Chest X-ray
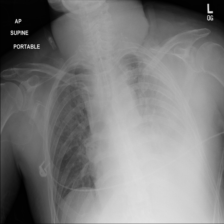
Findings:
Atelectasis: negative
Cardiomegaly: negative
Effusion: positive
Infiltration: negative
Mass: negative
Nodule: negative
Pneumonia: negative
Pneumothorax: negative
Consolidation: negative
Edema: negative
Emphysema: negative
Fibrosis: negative
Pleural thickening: negative
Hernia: negative